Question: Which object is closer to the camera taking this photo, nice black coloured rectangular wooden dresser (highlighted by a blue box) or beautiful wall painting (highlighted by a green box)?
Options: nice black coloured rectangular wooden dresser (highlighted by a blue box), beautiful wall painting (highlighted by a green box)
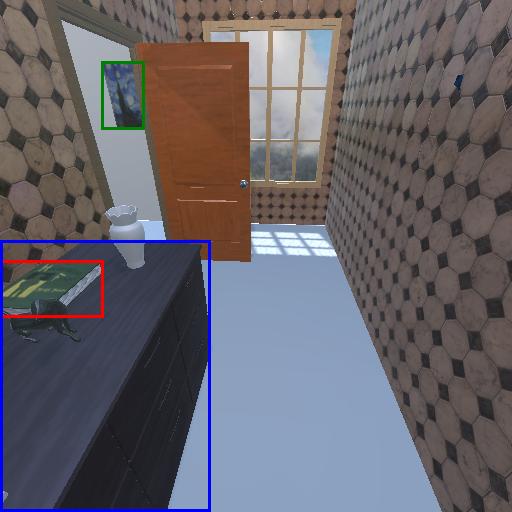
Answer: nice black coloured rectangular wooden dresser (highlighted by a blue box)